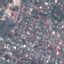
Land use / land cover: Residential